高一 · 计数
（2021・山东模拟）为贯彻落实中央、自治区和南宁市关于新冠肺炎疫情防控工作的决策部署，严格落实联防联控机制、严格执行报告制度, 落实疫情管理. 某高中学校, 为此制定了很多防疫制度, 新规章制度实施一段时间后, 学校就新规章制度的执行、认知程度随机抽取 100 名学生进行问卷调查, 调查卷共有 20 个问题, 每个问题 5 分, 调查结束后, 发现这 100 名学生的成绩都在 [75，100]内，按成绩分成 5 组：第 1 组[75，80），第 2 组[80，85），第 3 组[85，90），第 4 组 $[90 ， 95 ）$, 第 5 组 $[95,100]$, 绘制成如图所示的频率分布直方图, 现在用分层抽样的方法在第 3 , 4 组共选取 5 人对新规章制度作深入学习, 再从中选取 2 人深入的了解学习、执行的情况, 则选取的 2 人来自于不同组的概率为 \$ \qquad \$ .

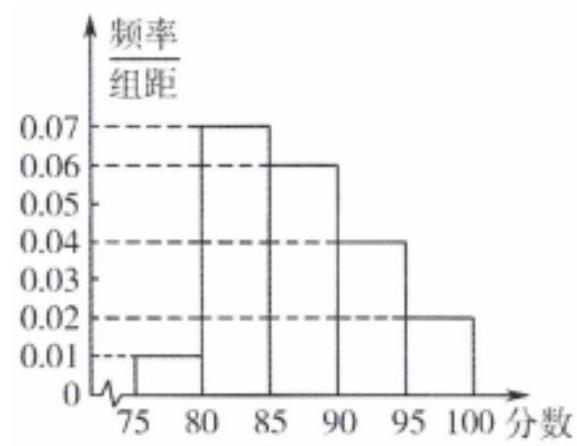
答案: $\frac{3}{5}$.
解析: 解: 由题可知第 3 组的人数为 $0.06 \times 5 \times 100=30$; 第 4 组的人数为 $0.04 \times 5 \times 100=20$.现在用分层抽样的方法在第 3,4 组共 50 人中选取 5 人对新规章制度作深入学习, 即抽取比例为 $\frac{5}{50}=\frac{1}{10}$,

则采用分层抽样在两组中选取的人数分别为 3,2 ,

则选取的 2 人来自于不同组的概率为 $\frac{C_{3}{ }^{1} \cdot C_{2}{ }^{1}}{C_{5}{ }^{2}}=\frac{3}{5}$,

故答案为: $\frac{3}{5}$.